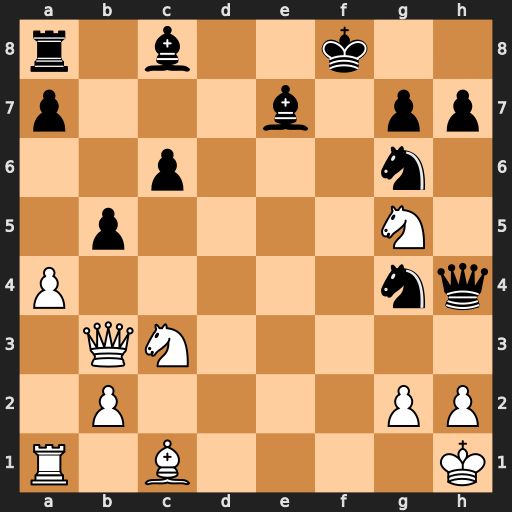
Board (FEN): r1b2k2/p3b1pp/2p3n1/1p4N1/P5nq/1QN5/1P4PP/R1B4K
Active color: w
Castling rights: -
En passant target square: -
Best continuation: Qf7#